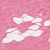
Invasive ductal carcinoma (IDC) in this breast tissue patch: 0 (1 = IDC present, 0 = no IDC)